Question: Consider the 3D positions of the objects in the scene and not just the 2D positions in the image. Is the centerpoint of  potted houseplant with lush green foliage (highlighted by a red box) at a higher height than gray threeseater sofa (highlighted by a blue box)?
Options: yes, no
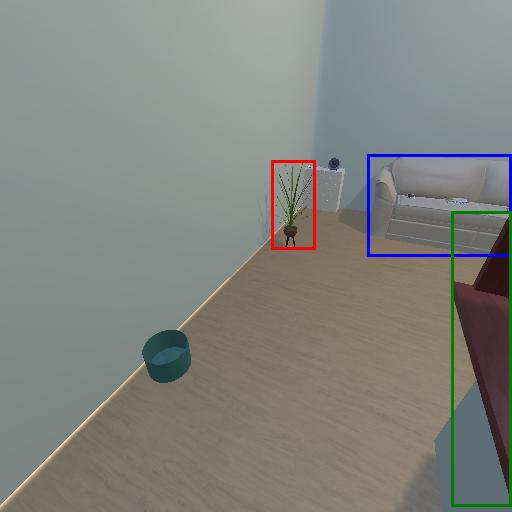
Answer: yes